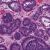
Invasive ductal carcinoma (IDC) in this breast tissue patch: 0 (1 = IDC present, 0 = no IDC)